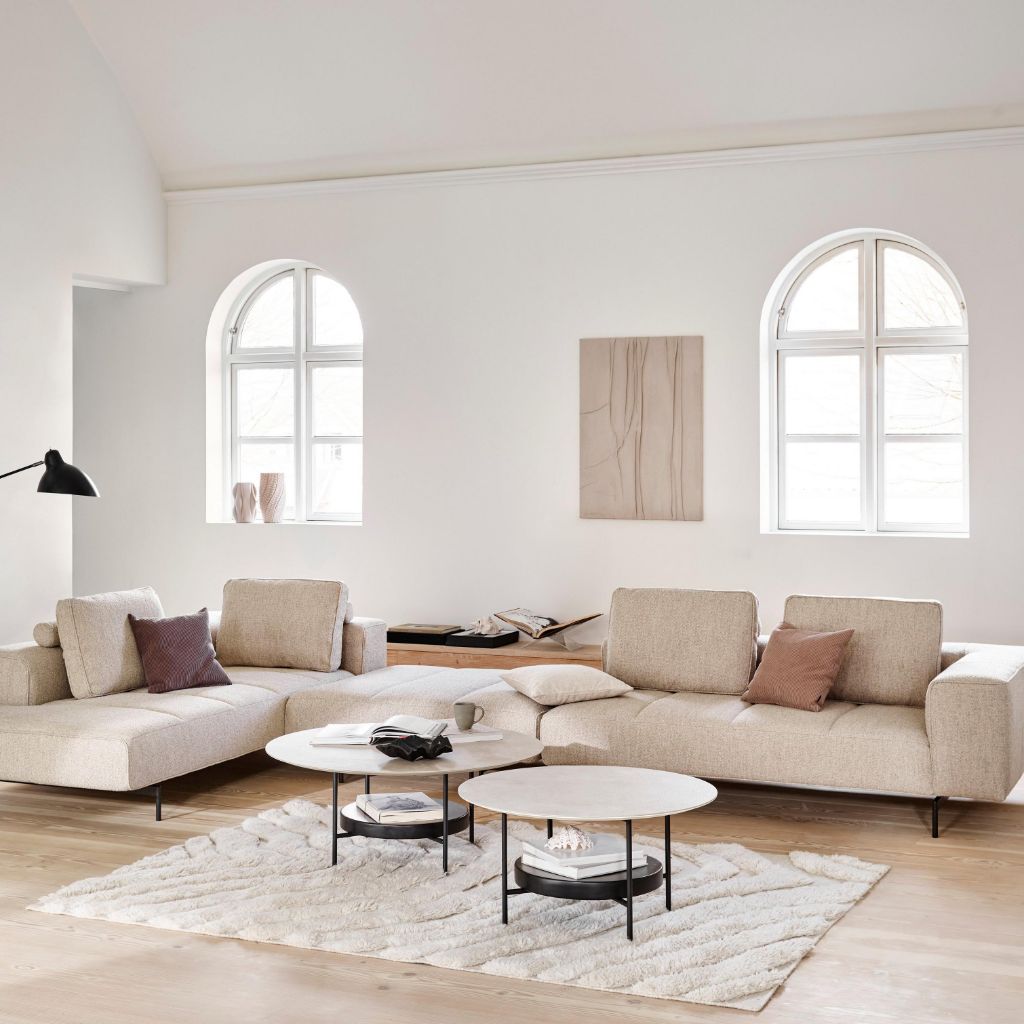
living room, beige fabric sectional sofa, paint wallpaper, with solid pattern, contemporary, wood flooring, with plank pattern